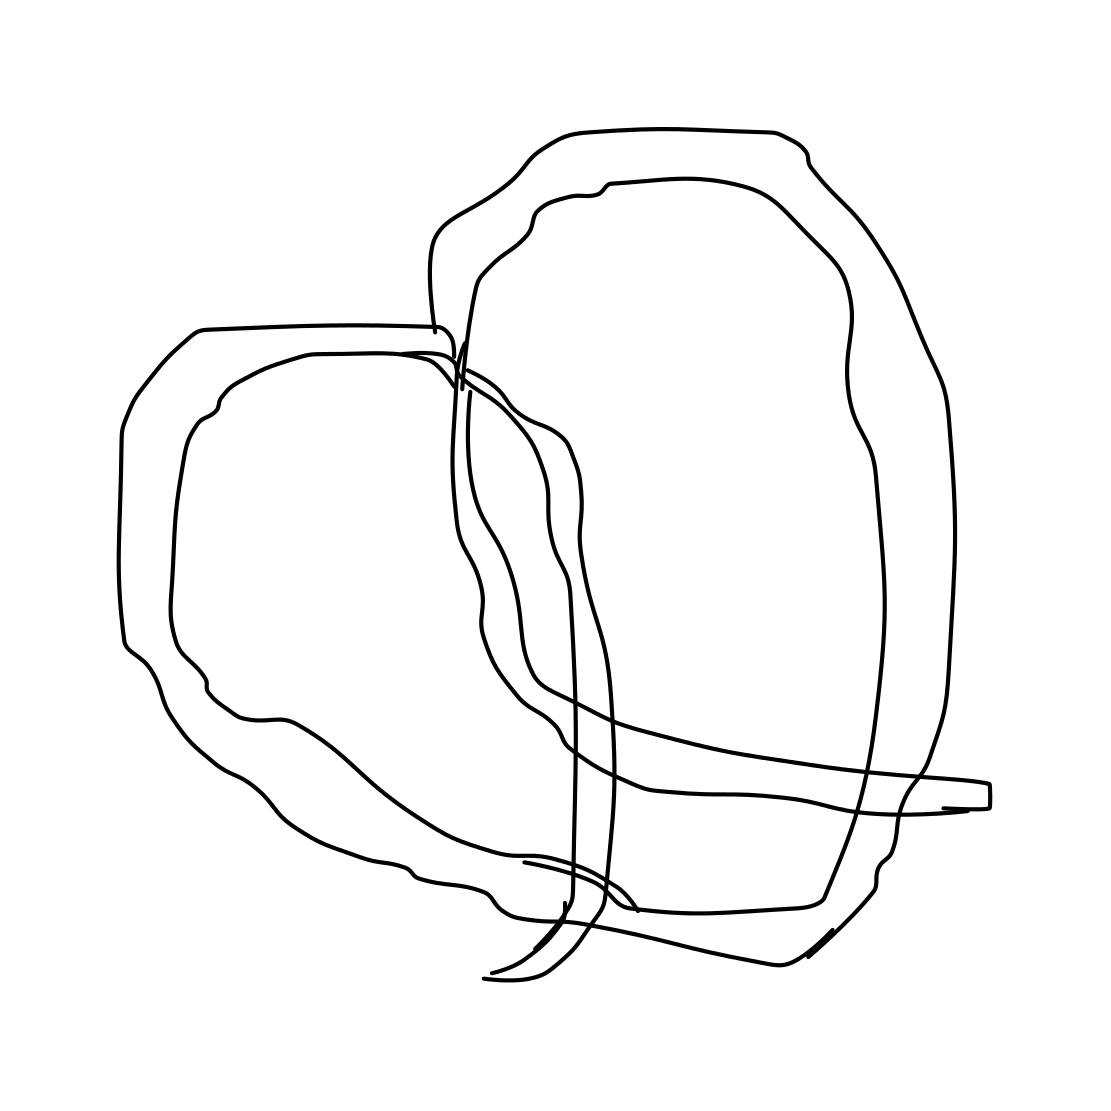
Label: pretzel